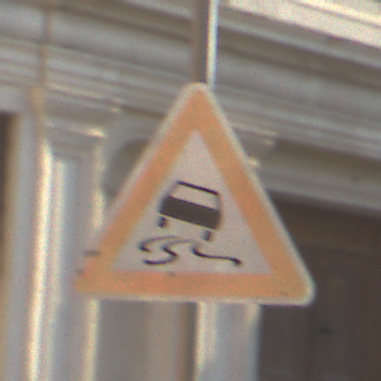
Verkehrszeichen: SchleuderOderRutschgefahr
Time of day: MorningAfternoon
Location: Outdoor (Urban)
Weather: Clear
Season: NotSpecified
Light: Natural